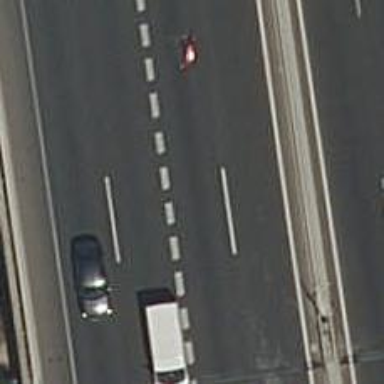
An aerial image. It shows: Asphalt motorway.